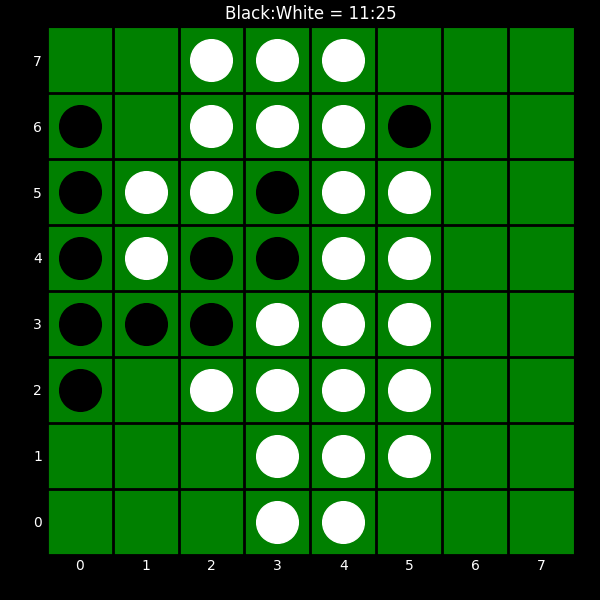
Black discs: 11
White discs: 25